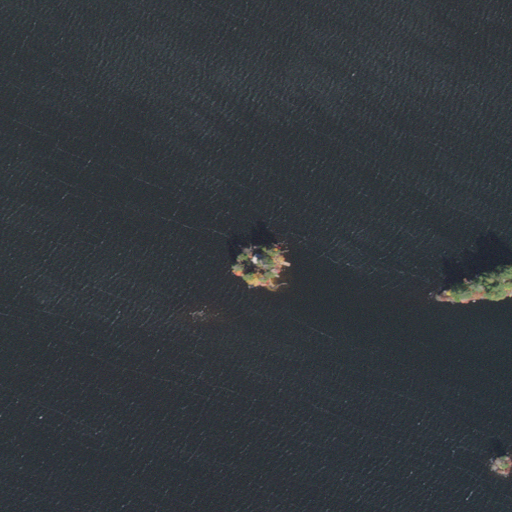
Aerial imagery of island in New Hampshire named Loon Island containing open water and herbaceous wetlands